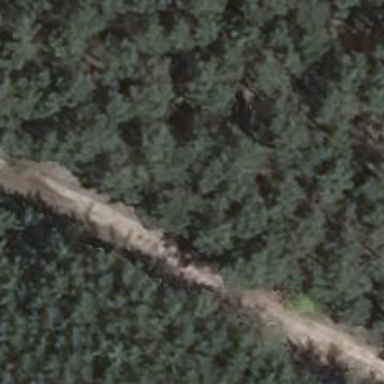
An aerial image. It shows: Sandy track road with grade3 tracktype.